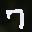
Label: 7